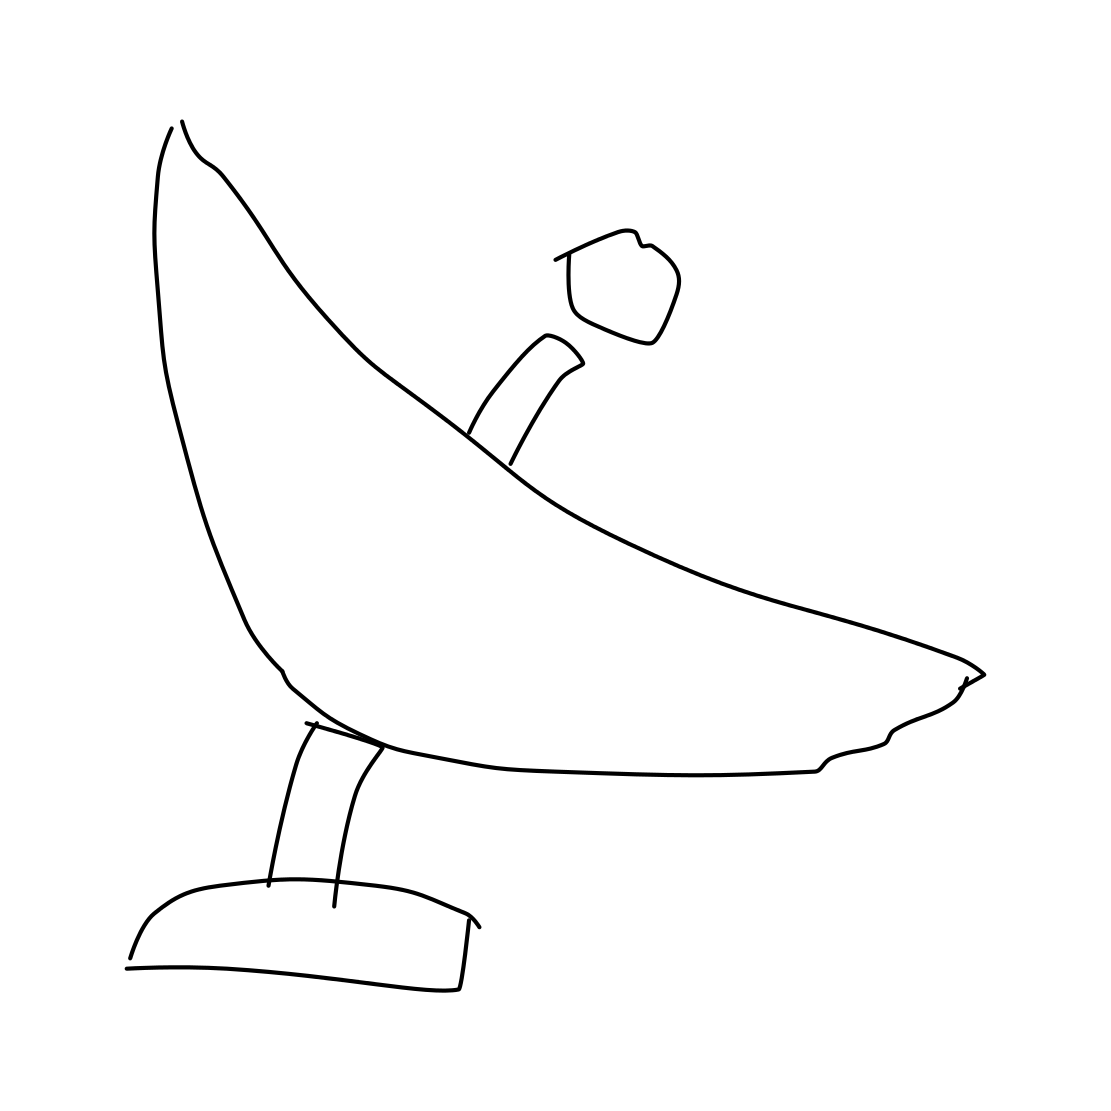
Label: satellite